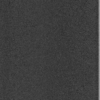
Label: dusty